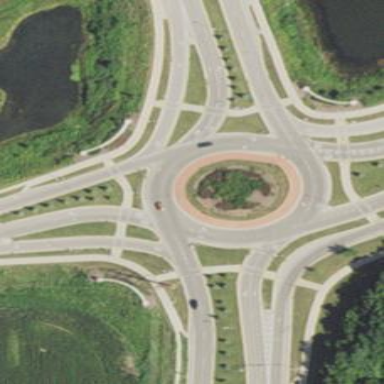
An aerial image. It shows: Secondary road around roundabout.